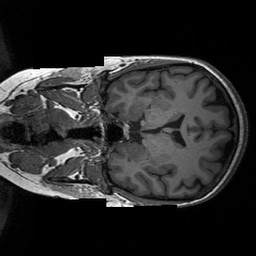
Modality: T1w
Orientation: coronal
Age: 40
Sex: female
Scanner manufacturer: siemens
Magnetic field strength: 3 T
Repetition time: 2.3 s
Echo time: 0.00233 s